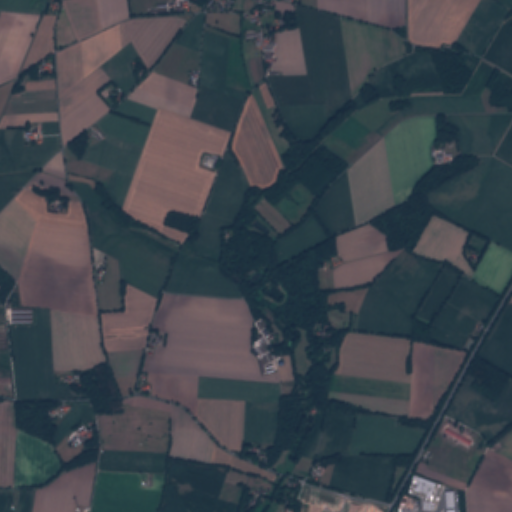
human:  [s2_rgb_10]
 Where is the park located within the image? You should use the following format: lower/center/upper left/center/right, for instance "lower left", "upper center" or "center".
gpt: The park is located in the lower left of the image.
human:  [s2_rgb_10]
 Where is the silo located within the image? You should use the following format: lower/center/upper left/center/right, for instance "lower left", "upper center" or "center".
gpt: The silo is located in the lower center of the image.
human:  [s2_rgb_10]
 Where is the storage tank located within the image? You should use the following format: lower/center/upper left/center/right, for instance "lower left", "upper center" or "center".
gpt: The storage tank is located in the lower center of the image.
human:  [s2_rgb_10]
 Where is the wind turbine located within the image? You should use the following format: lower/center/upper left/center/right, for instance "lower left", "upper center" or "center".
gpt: The wind turbine is located in the lower left of the image.
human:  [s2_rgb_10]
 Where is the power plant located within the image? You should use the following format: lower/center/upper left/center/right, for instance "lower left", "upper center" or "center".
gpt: There is no power plant in the image.